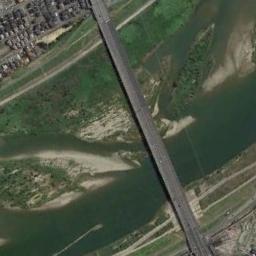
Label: bridge